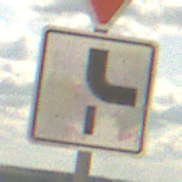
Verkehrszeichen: VerlaufVorfahrtsstrasse10
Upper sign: VorfahrtGewaehren
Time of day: Midday
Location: Outdoor (Beach)
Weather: PartlyCloudy
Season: NotSpecified
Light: Natural